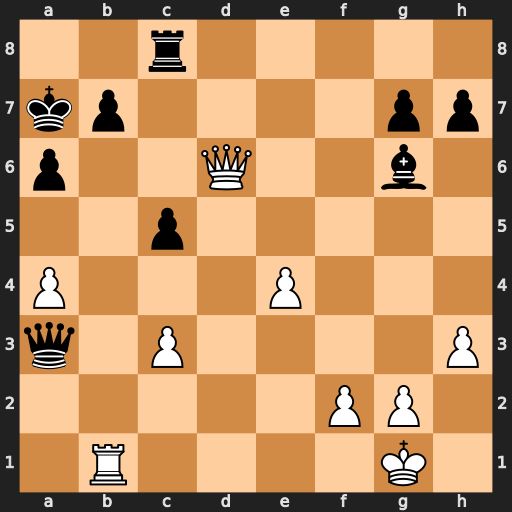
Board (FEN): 2r5/kp4pp/p2Q2b1/2p5/P3P3/q1P4P/5PP1/1R4K1
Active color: w
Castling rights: -
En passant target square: -
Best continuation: Qb6+ Kb8 Qxb7#